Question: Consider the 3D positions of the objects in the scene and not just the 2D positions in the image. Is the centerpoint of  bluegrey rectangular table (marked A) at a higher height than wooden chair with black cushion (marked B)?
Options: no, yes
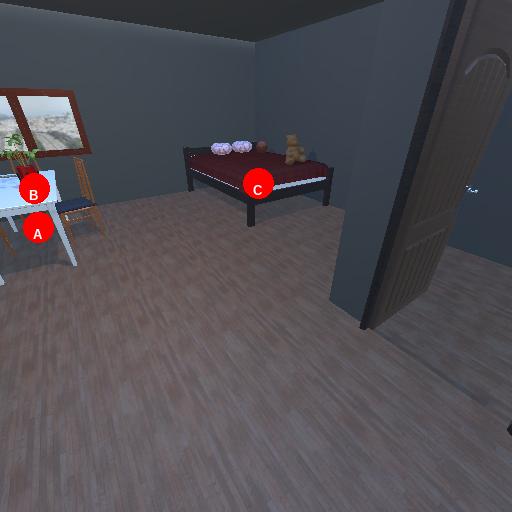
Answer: no